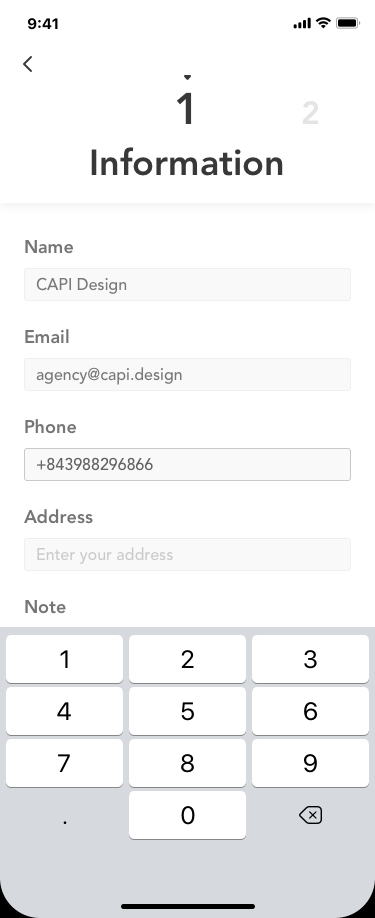
Text in this UI design:
List of customers
NEW CUSTOMER
+ ADD
Name
Email
Phone
Address
Note
2
1
Information